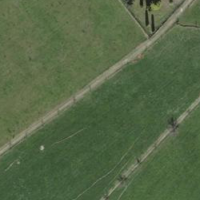
EUNIS habitat code: 25
Species observed at this site:
Corvus frugilegus
Buteo buteo
Delichon urbicum